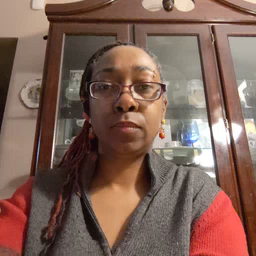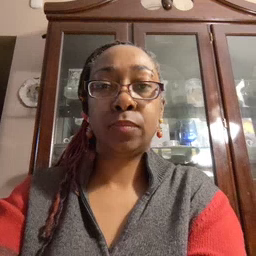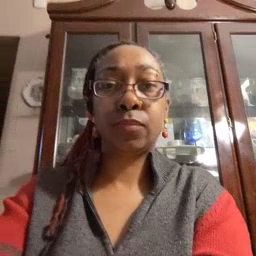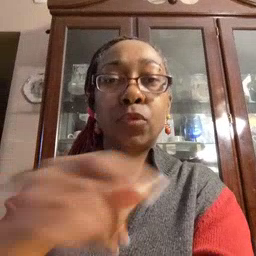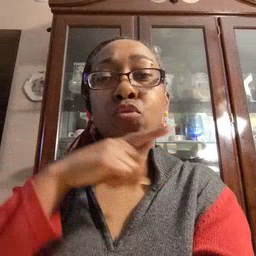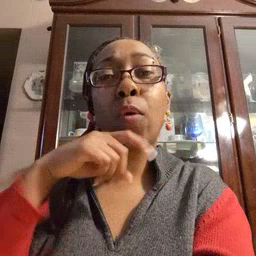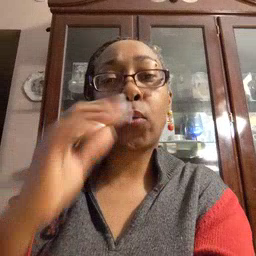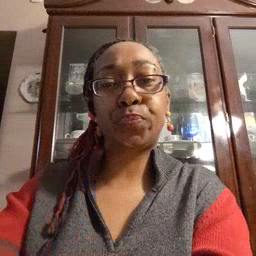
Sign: dryer